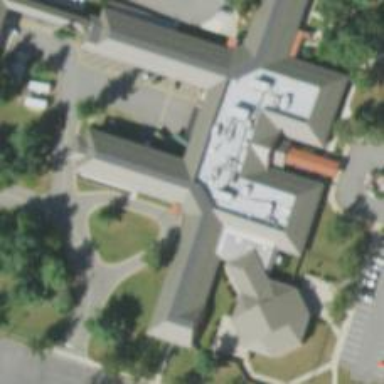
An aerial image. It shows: Nursing home.